Question: I'm currently building a file manager that will use gestures for its action, that's why I need to have this kind of gesture. I've already tried searching for some similar topics here but I just can't find something that will give me some idea on doing it. All I found are about SimpleGestureListener (which I already used) and that GestureOverlayView (which I think is not good for my app). I thought I could apply the idea from the onFling Method, but I realized that it is not applicable for the L-shaped gesture that I'm aiming... To make it simple, here's the thing that I want to know:

So, what I need to figure out is how can I detect the point between the horizontal and vertical swipe. Is there any other method that i can use to detect that point on my ListView? I just need some ideas on how to do it and I know I can figure it out. :)
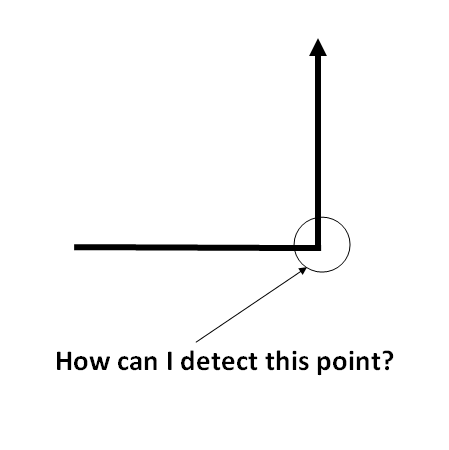
Answer: You need to implement a 'onTouch()' event for your listview to detect the user touch pattern. Here is a pseudo-code of how I would approach this:
'''
@Override
public boolean onTouch(View view, MotionEvent motionEvent) {
switch (motionEvent.getActionMasked()) {
case MotionEvent.ACTION_DOWN:
//Get the X and Y values the user touched down first
mDownX = motionEvent.getRawX();
mDownY = motionEvent.getRawY();
break;
case MotionEvent.ACTION_MOVE: {
float deltaX = motionEvent.getRawX() - mDownX;
float deltaY = motionEvent.getRawY() - mDownY;
if (deltaX > myMoveToTheRightThreashold
&& Math.abs(deltaY) < myNoYmoveThreashold) {
moveToRight = true;
}
if (moveToRight && deltaY > myMoveUpThreshold) {
myLShapedGesture = true;
return true;
}
break;
}
return false;
}
'''
I did not test this at all and I'm just trying to give you the idea of how to approach. You probably need to add a 'case MotionEvent.ACTION_UP' to detect when the user stopped touching the device and execute your desired action there.
Hope it helps.